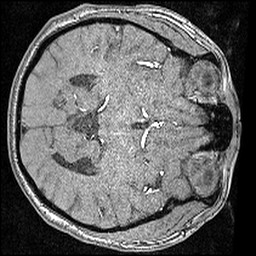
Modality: angio
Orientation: axial
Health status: ill
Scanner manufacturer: siemens
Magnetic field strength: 3 T
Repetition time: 0.023 s
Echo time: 0.00418 s